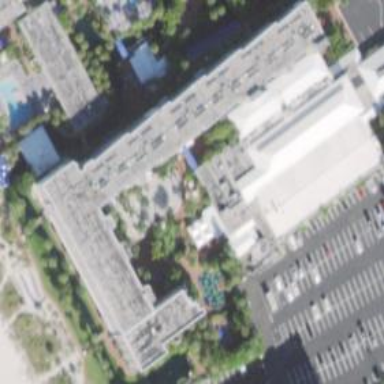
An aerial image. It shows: Hotel building.